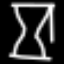
Label: hourglass